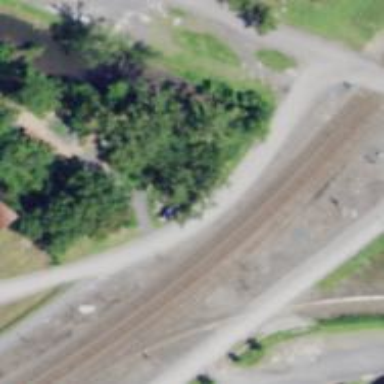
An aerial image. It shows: Abandoned railway.